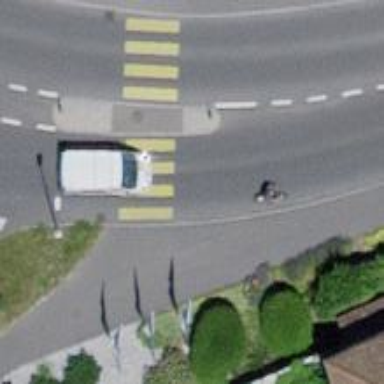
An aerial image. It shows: Secondary road with asphalt surface. It has sidewalks on both sides and designated cycle lane.